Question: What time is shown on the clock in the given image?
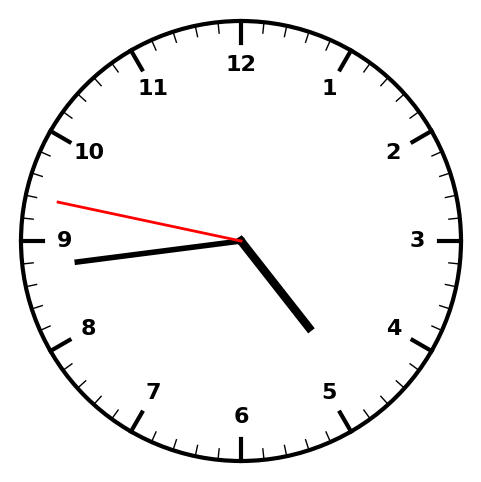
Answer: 04:43:47